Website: crate-barrel
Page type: account-selection
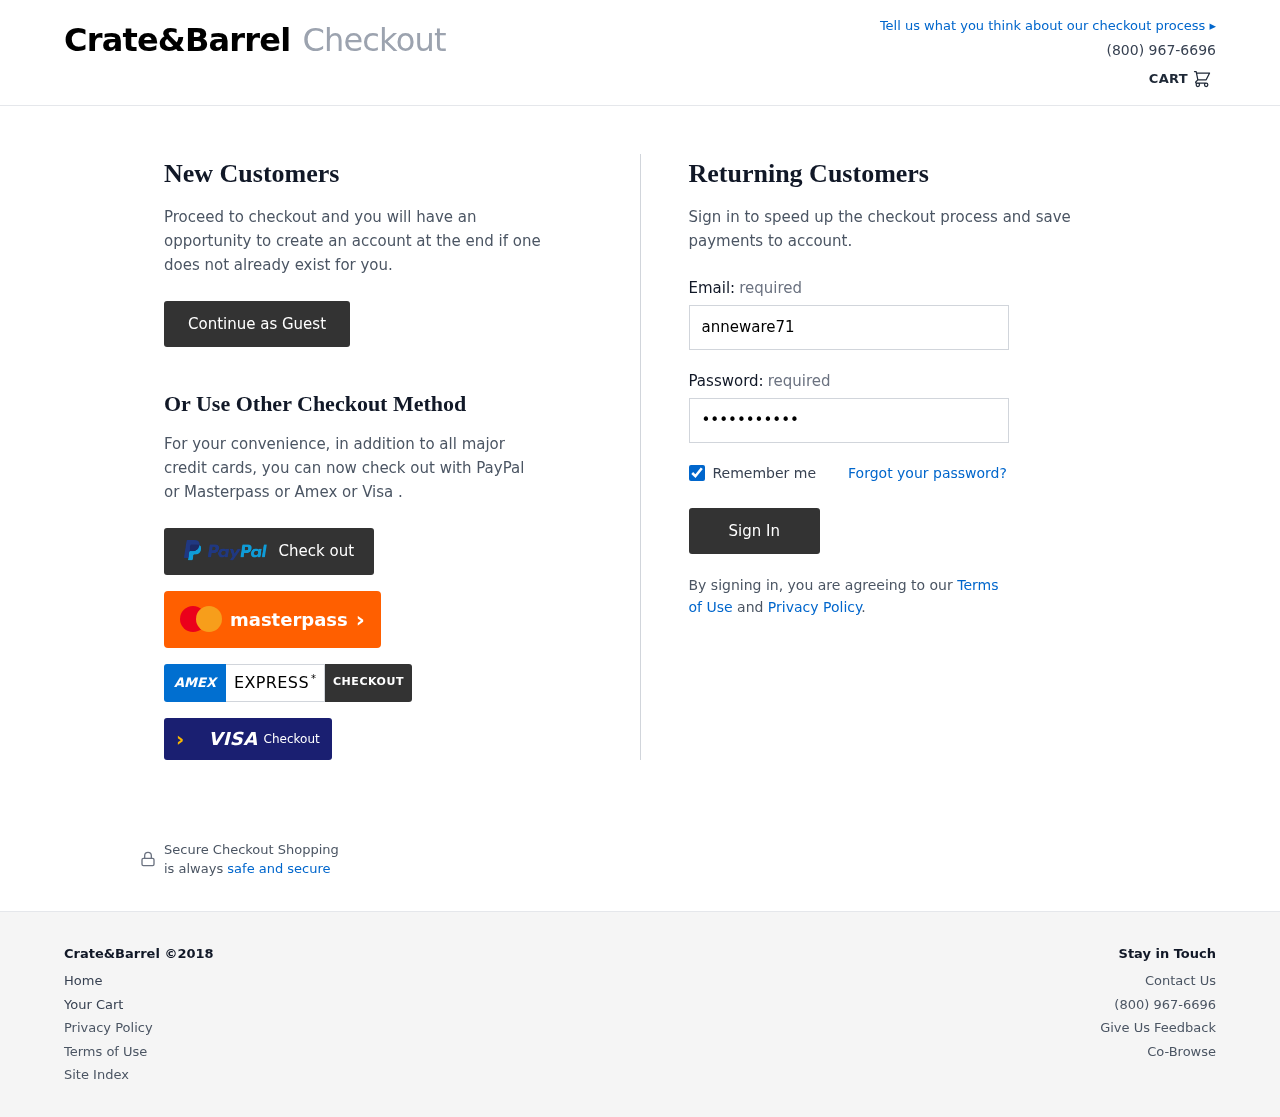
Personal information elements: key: PII_LOGIN_USERNAME
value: anneware71